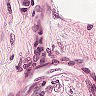
Metastatic tissue present: yes